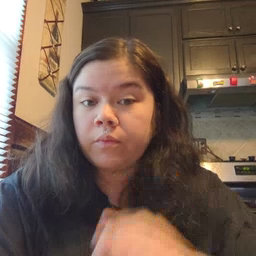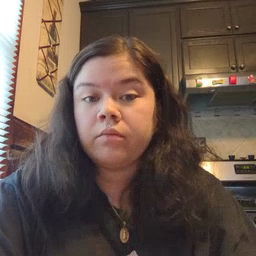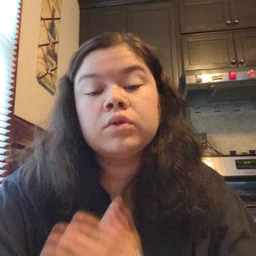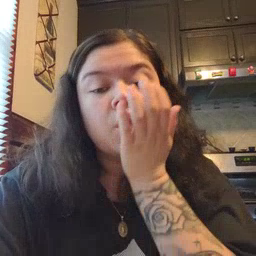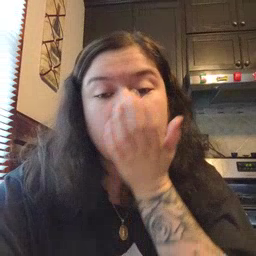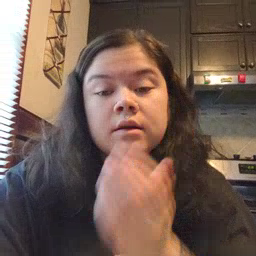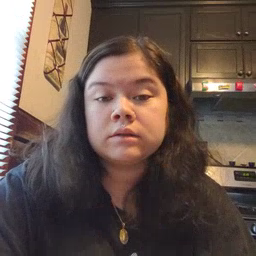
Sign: grass